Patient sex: M
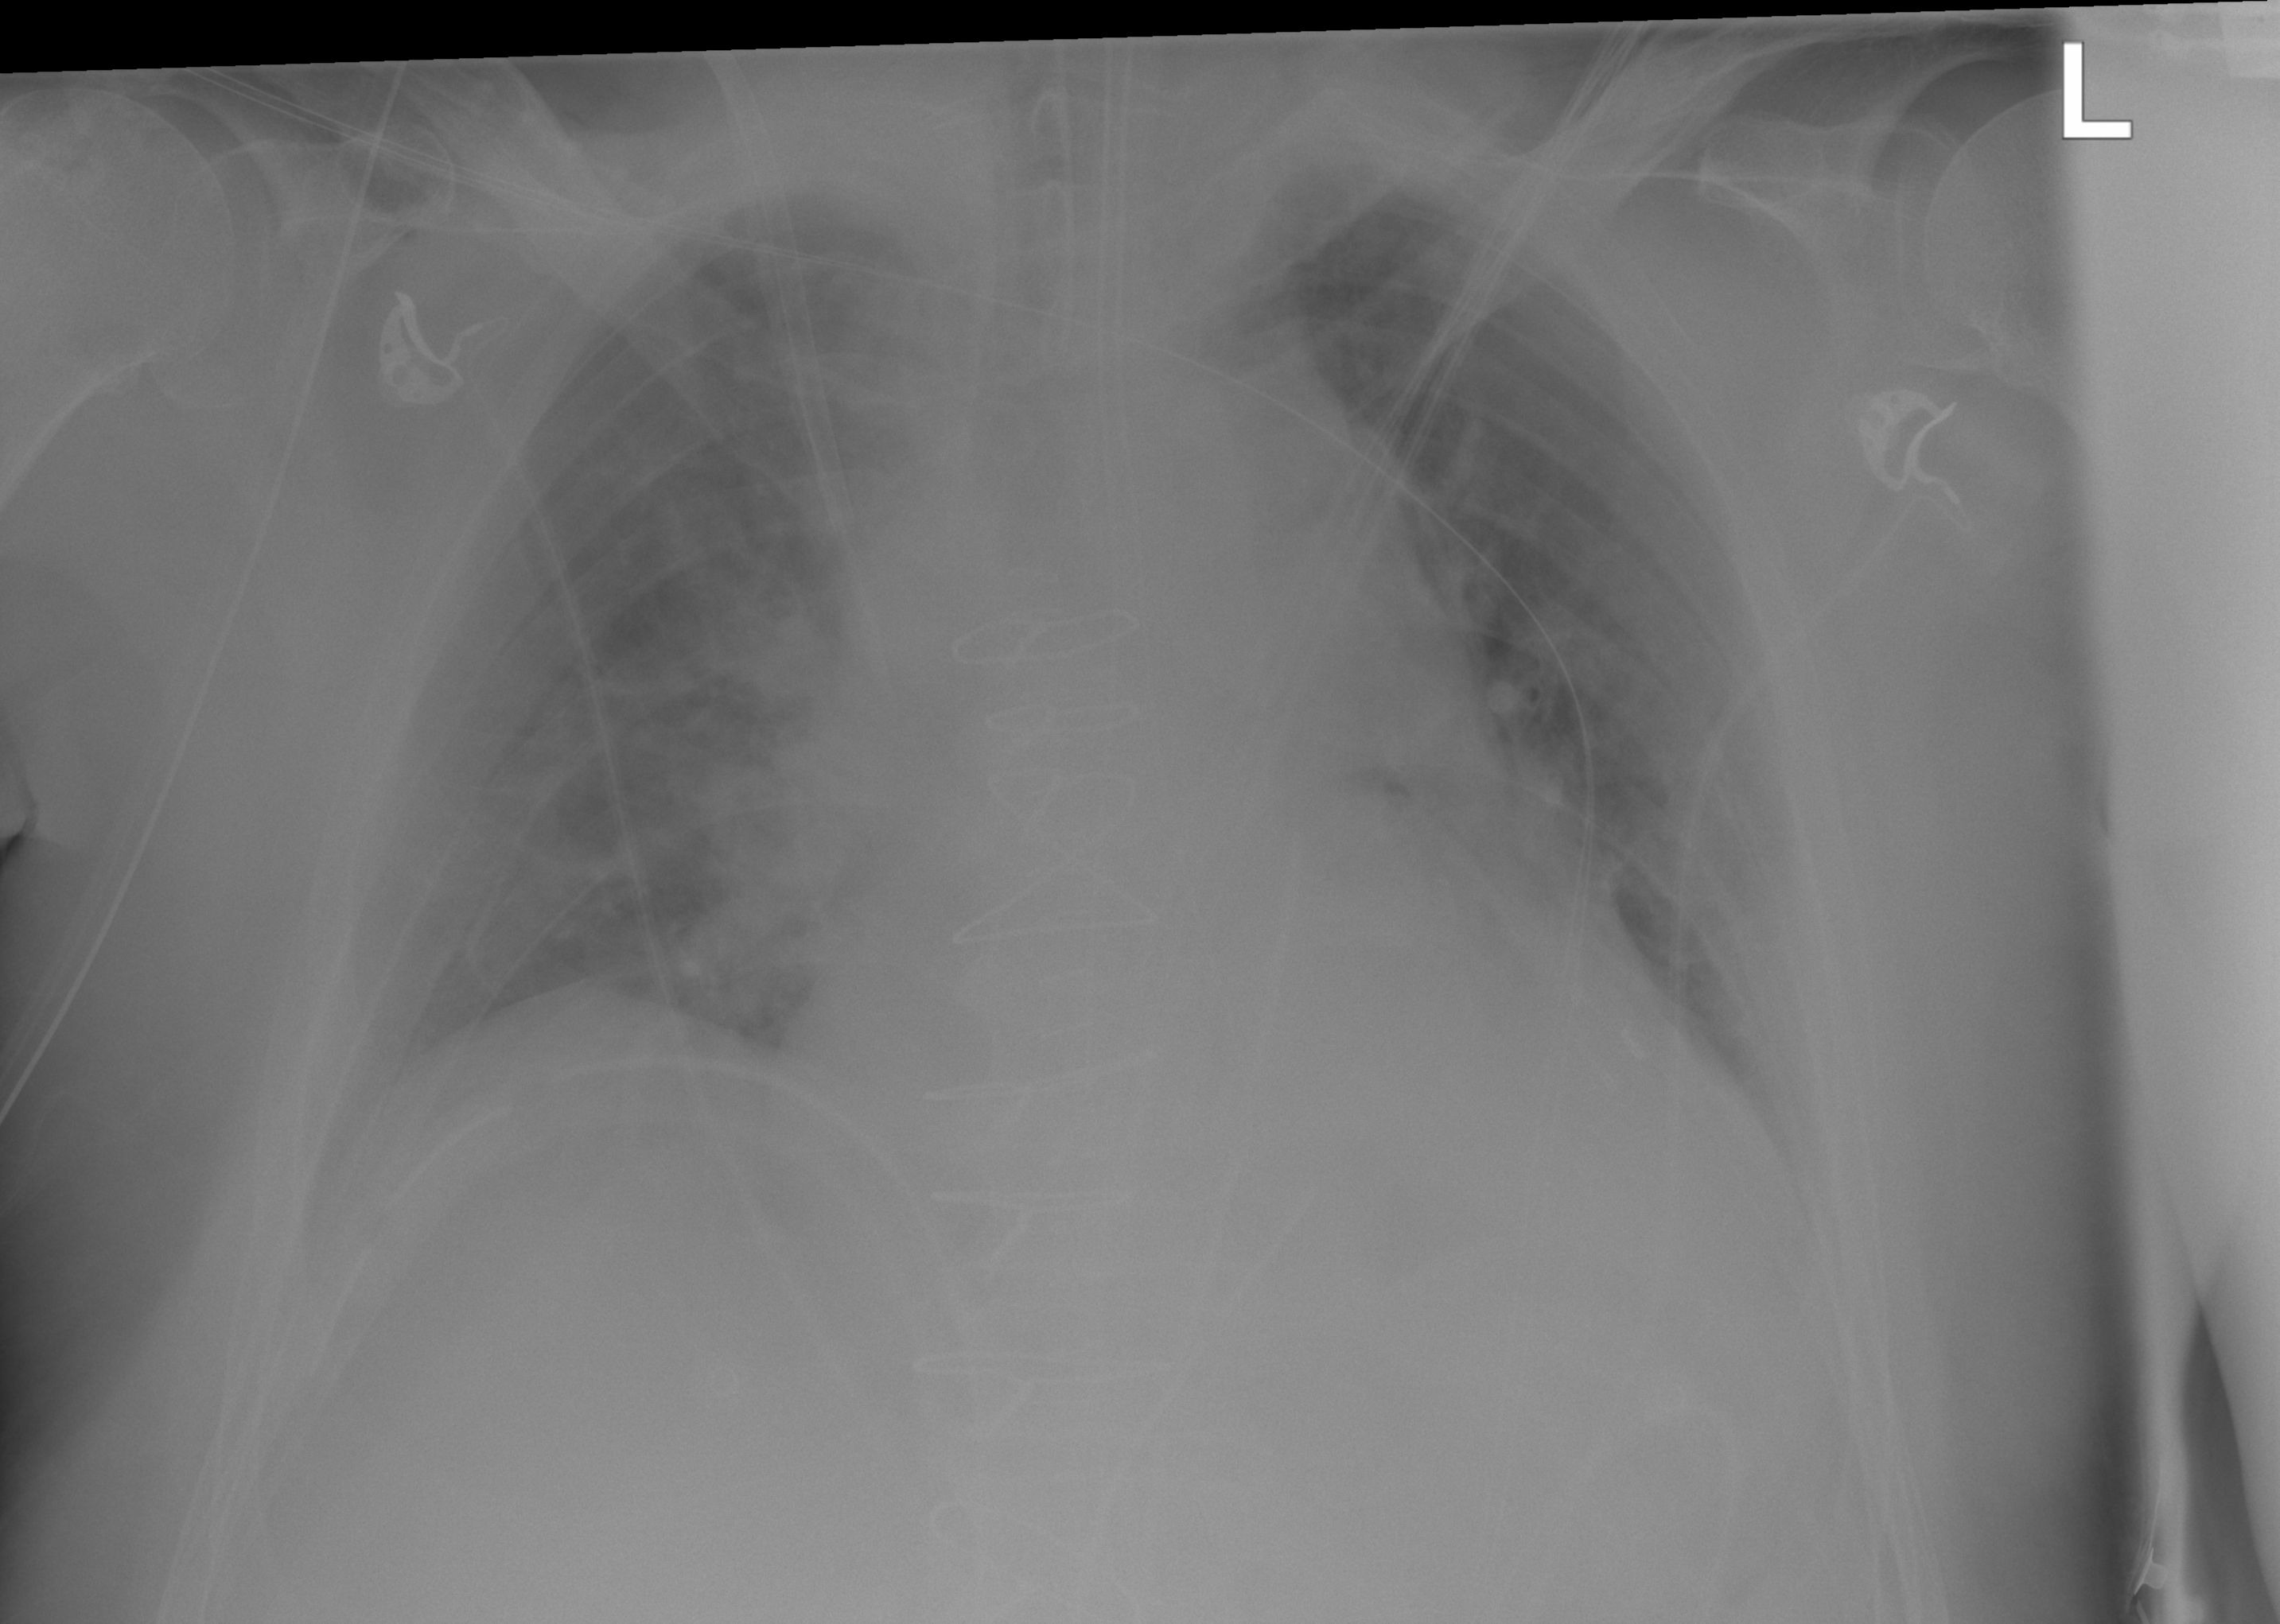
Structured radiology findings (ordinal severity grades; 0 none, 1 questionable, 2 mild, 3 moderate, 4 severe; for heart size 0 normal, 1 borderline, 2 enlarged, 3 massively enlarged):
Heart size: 2
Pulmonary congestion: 0
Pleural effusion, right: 0
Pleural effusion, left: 0
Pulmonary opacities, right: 1
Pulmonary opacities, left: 0
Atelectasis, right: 2
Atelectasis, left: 0